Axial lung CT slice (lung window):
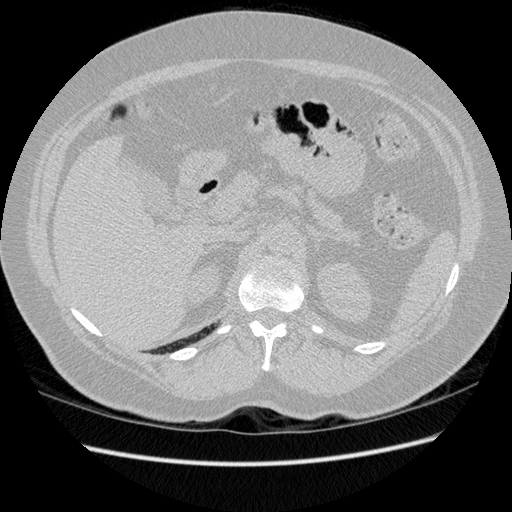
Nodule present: no